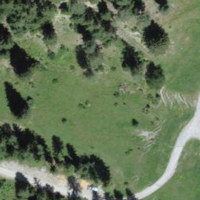
EUNIS habitat code: 23
Species observed at this site:
Arctium tomentosum
Salvia pratensis